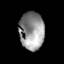
Tissue: prostate
Cell type: Epithelial cells
Senescence score: 0.3493
Nuclear area (px): 914
Mean DAPI intensity: 147.173